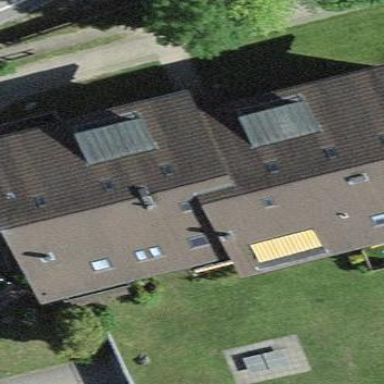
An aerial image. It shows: Gabled roof on residential building.